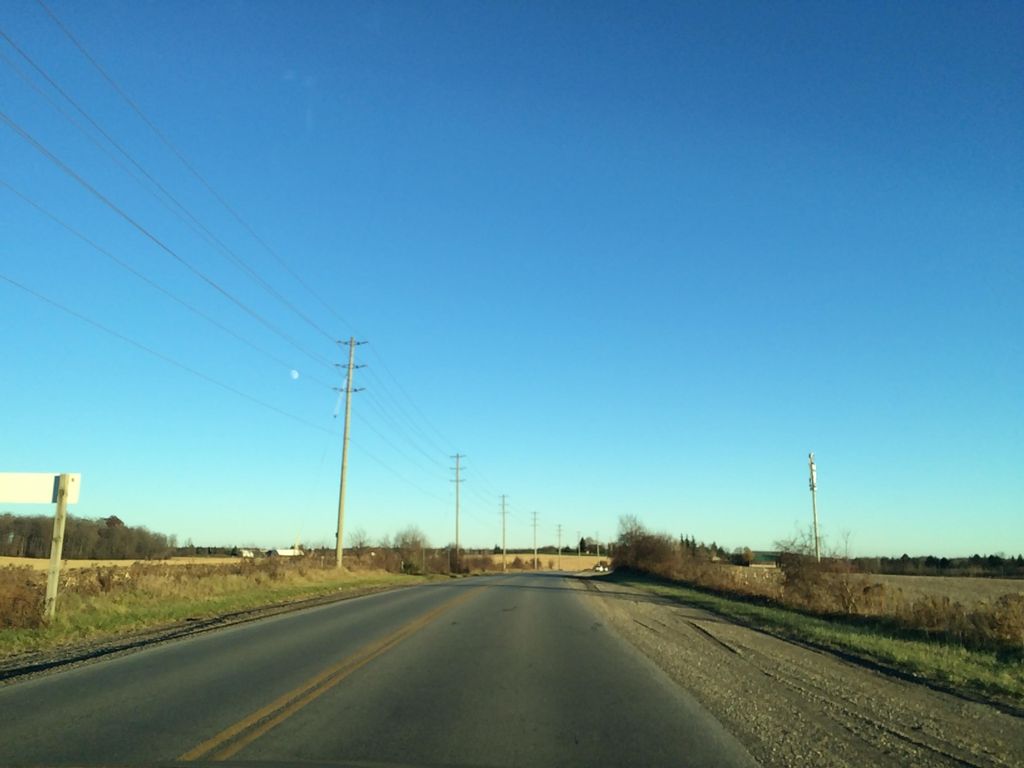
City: kitchener-waterloo